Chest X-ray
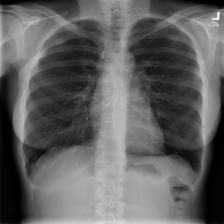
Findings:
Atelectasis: negative
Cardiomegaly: negative
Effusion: negative
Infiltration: negative
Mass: negative
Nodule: negative
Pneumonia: negative
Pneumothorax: negative
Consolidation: negative
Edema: negative
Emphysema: negative
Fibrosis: negative
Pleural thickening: negative
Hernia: negative